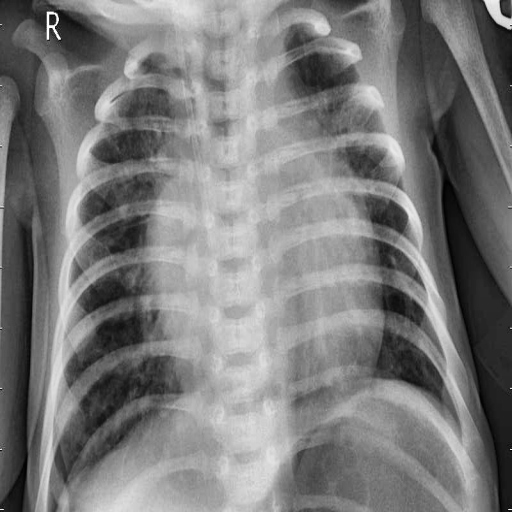
Finding: PNEUMONIA